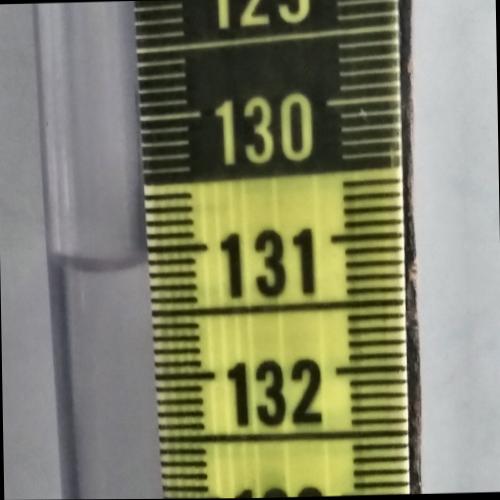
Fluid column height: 131.1 cm